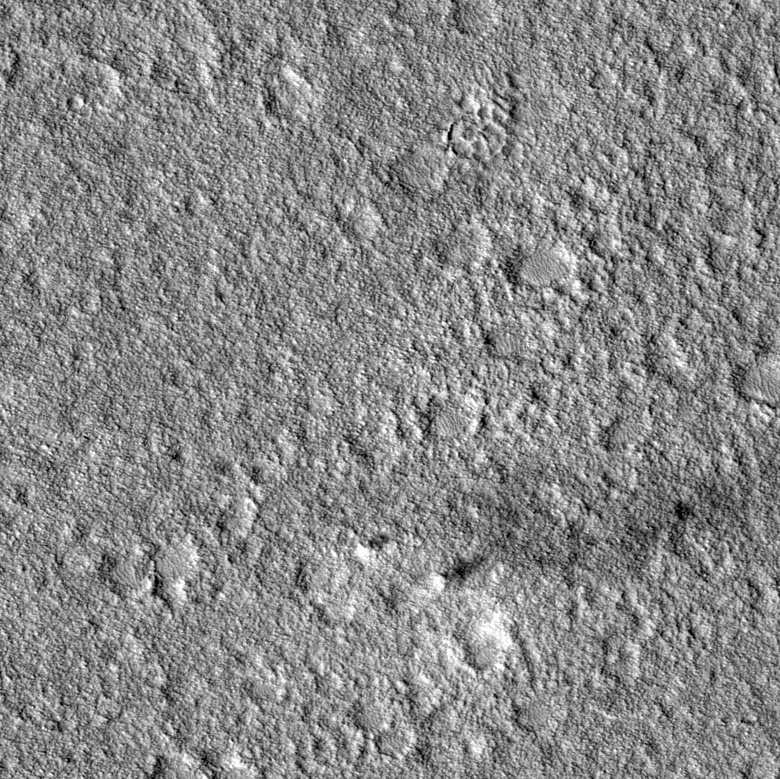
Label: dustdevil, dustdevil